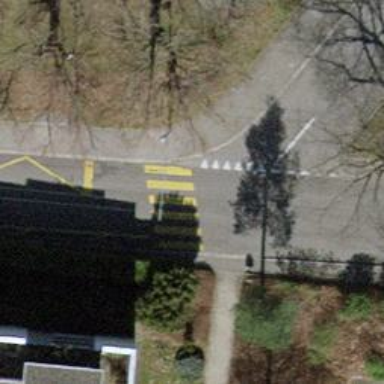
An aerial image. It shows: Zebra crossing on the road.